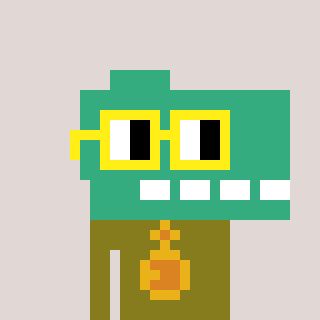
a pixel art character with square yellow glasses, a dino-shaped head and a gunk-colored body on a warm background